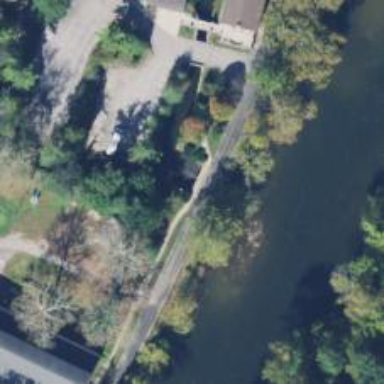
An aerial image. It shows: Footway bridge.